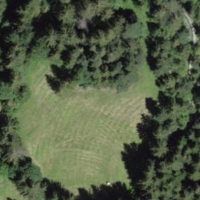
EUNIS habitat code: 44
Species observed at this site:
Lasiommata maera
Gymnadenia conopsea